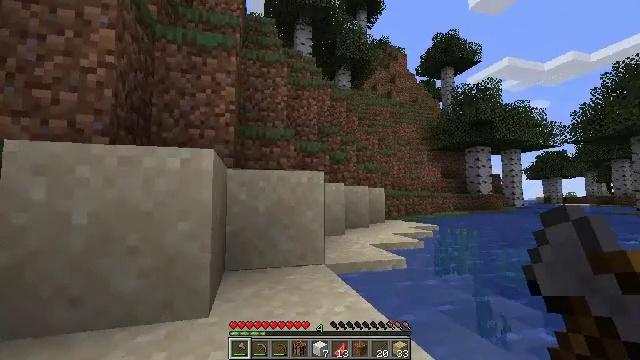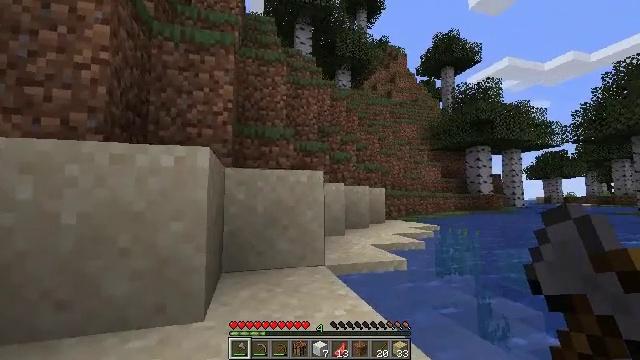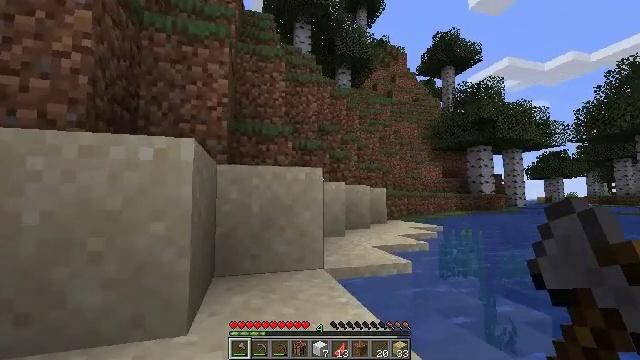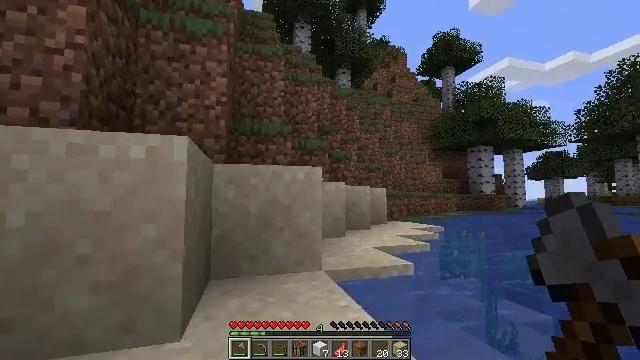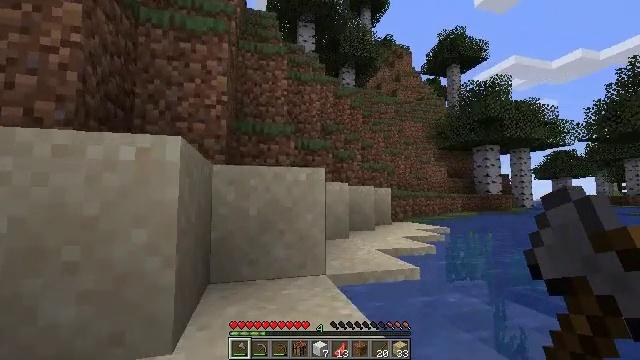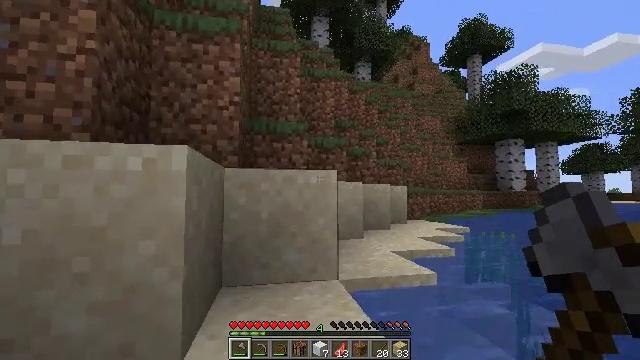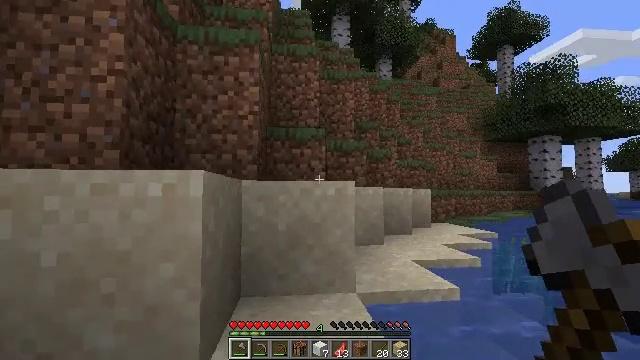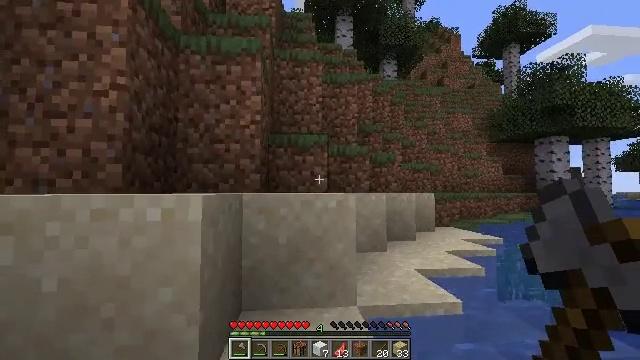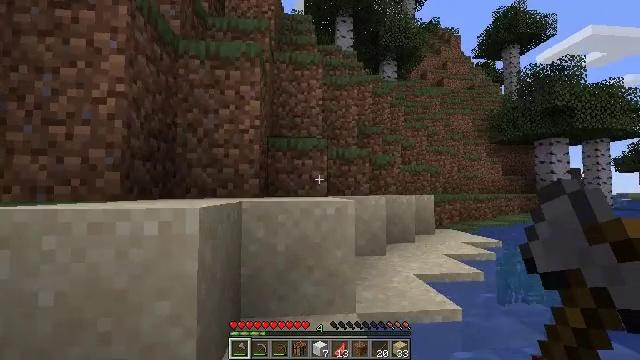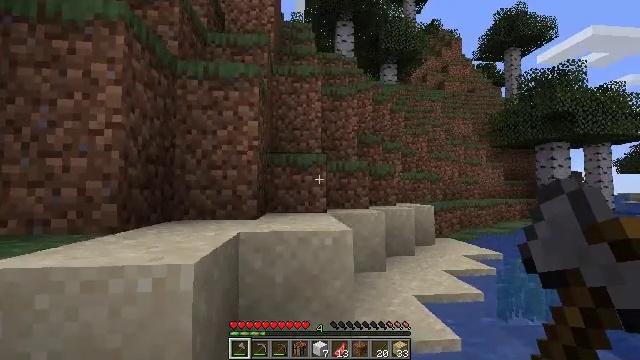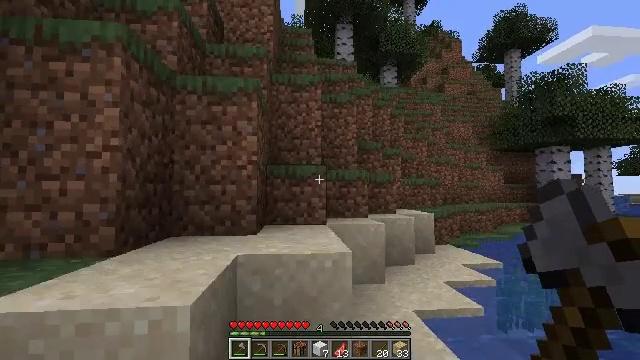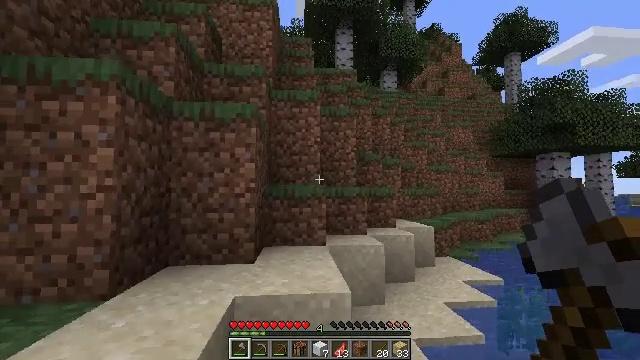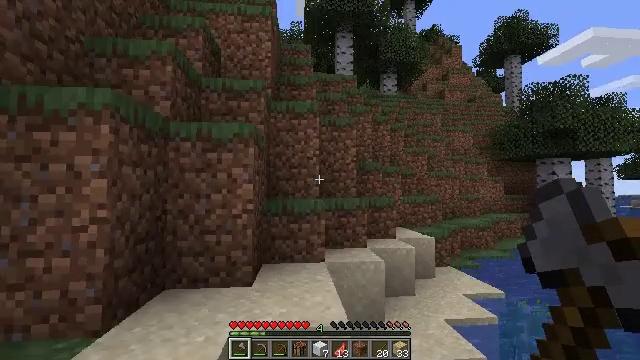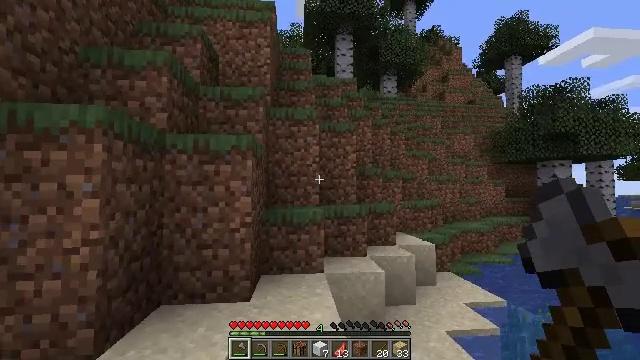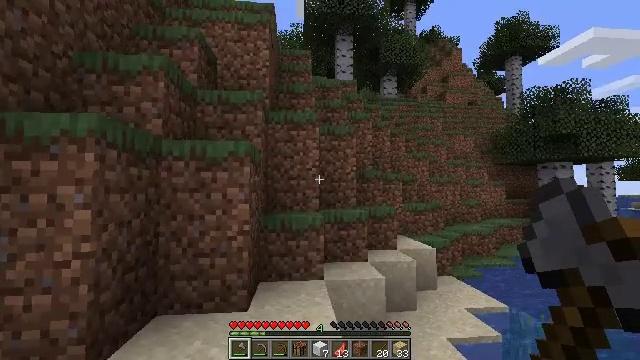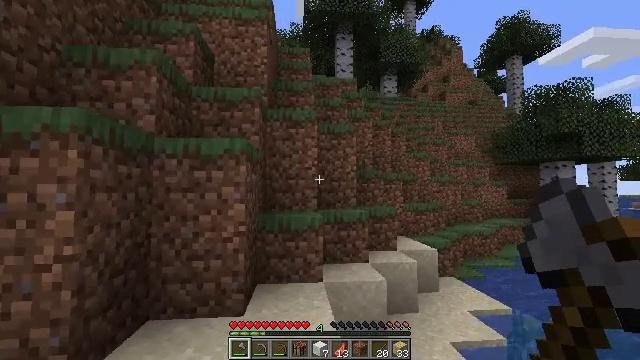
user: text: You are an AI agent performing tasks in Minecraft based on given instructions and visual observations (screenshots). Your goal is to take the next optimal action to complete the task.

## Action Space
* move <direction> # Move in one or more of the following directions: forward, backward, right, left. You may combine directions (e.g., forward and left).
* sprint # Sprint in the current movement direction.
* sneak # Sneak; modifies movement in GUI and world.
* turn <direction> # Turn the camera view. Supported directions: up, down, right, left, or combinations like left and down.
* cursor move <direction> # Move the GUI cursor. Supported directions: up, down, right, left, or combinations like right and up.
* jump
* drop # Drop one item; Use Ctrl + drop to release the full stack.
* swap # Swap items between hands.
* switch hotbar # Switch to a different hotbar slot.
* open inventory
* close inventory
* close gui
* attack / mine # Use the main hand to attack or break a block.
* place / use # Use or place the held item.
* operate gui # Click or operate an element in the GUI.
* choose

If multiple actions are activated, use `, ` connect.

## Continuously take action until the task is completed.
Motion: motion action
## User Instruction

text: Mine the rose bush in the garden.
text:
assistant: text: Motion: move forward
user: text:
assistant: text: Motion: move forward
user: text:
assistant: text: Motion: move forward, jump
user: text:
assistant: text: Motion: move forward, jump
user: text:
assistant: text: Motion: move forward, turn left and down, jump
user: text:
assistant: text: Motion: move forward, turn left, jump
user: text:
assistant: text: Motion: move forward, jump
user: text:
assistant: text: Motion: move forward, jump
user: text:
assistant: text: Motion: move forward, jump
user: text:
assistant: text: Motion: move forward, jump
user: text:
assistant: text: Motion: move forward, jump
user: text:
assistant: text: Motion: move forward, jump
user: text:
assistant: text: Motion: move forward
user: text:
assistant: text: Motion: move forward
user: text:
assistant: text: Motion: move forward
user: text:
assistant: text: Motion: move forward
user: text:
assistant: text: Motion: move forward
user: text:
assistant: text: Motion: move forward
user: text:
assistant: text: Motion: move forward
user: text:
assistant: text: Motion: move forward
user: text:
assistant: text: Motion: move forward
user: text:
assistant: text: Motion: move forward
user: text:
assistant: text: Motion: move forward, turn right and down
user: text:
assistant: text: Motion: move forward, turn right and down
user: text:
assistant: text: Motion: move forward, turn right
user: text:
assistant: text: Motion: move forward, turn right
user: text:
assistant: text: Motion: move forward, turn left
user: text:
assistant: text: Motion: move forward
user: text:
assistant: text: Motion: move forward
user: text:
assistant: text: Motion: move forward